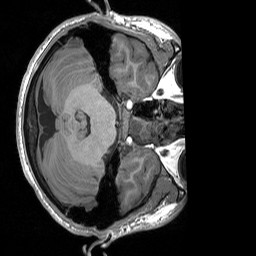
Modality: T1w
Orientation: axial
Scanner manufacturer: siemens
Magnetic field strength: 3 T
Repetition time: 1.76 s
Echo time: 0.0022 s